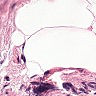
Metastatic tissue present: no